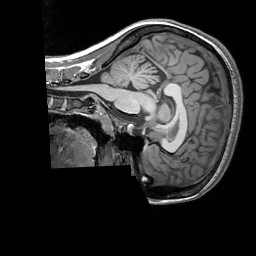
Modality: T1w
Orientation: sagittal
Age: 25
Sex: female
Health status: healthy
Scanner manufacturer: siemens
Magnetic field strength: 3 T
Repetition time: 2.3 s
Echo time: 0.00303 s